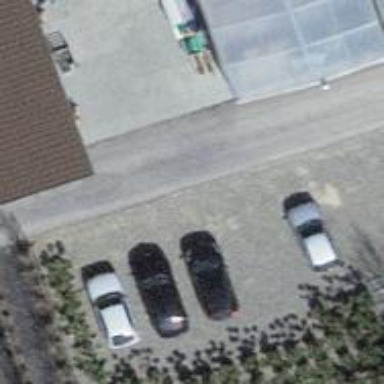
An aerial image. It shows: Group of garages.